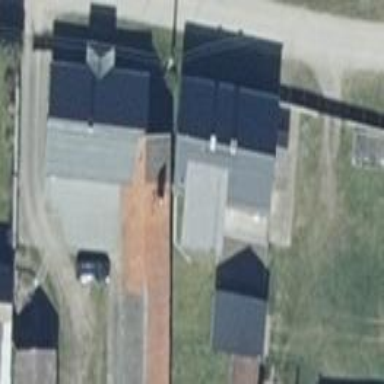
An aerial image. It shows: Dark grey flat-roofed house.